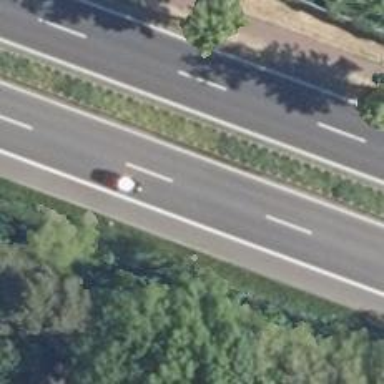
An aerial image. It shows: Asphalt motorway of trunk classification.